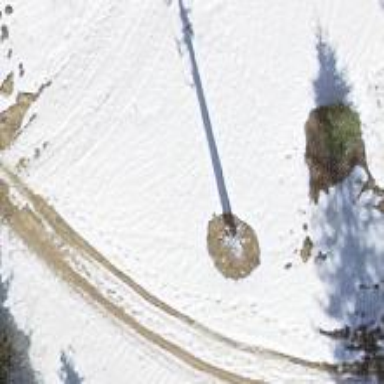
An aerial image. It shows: Concrete power pole with three cables.